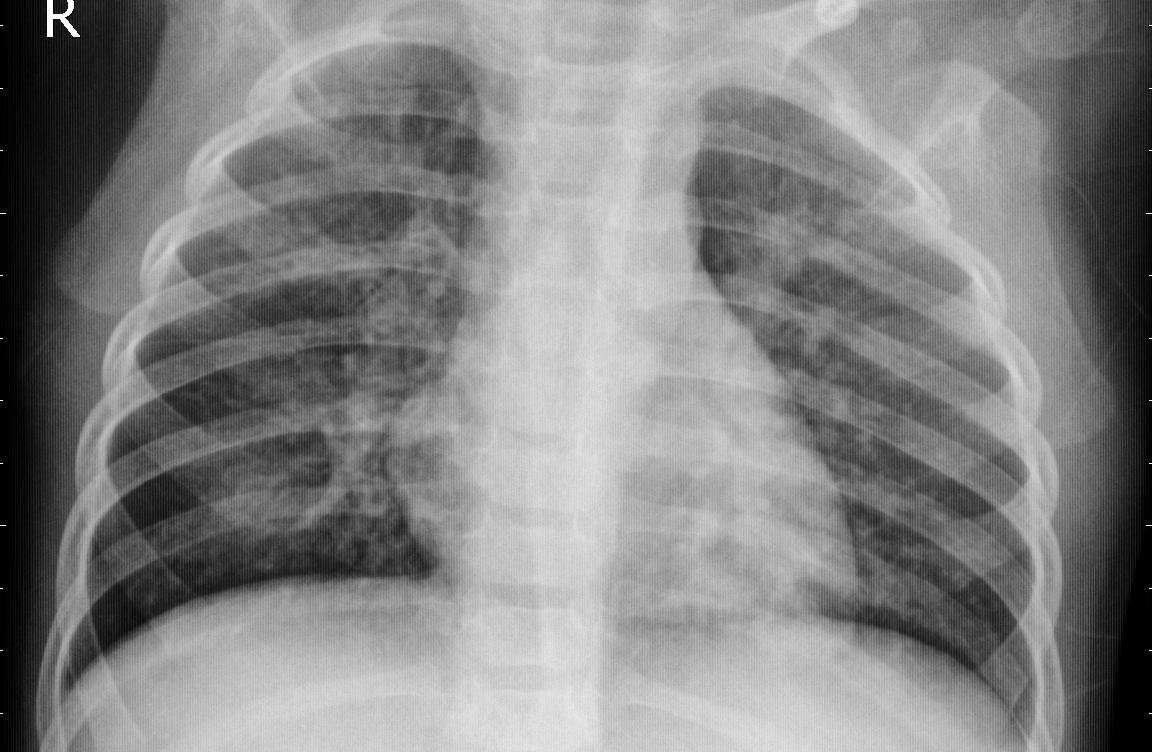
Diagnosis: PNEUMONIA